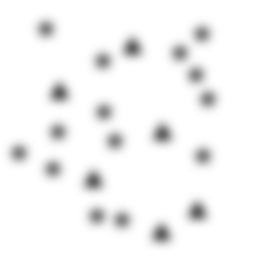
Squares: 0
Triangles: 6
Stars: 14
Total shapes: 20